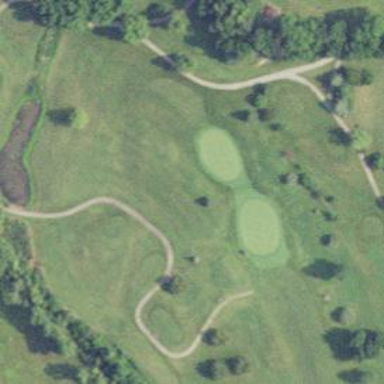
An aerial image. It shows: View of golf hole.